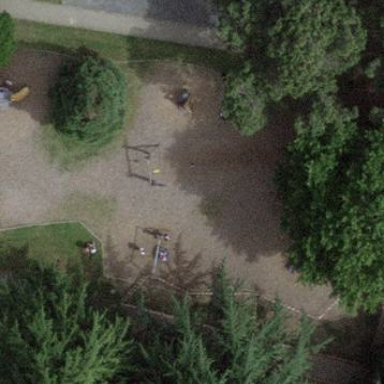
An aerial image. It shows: Playground area for leisure activities on the land.